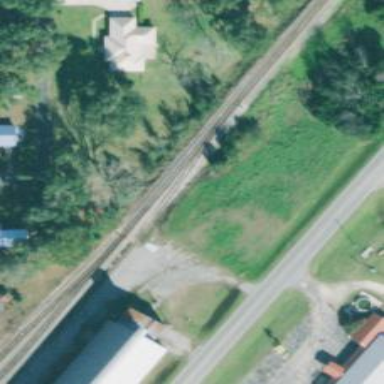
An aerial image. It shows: Railway spur junction.